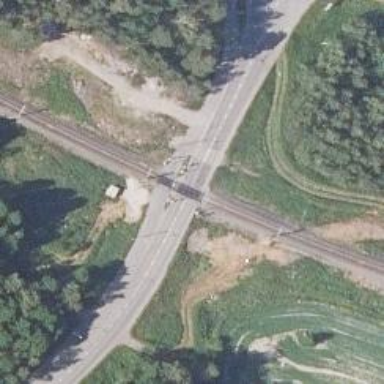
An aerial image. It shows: Railway with continuous electrified contact line.